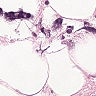
Metastatic tissue present: no